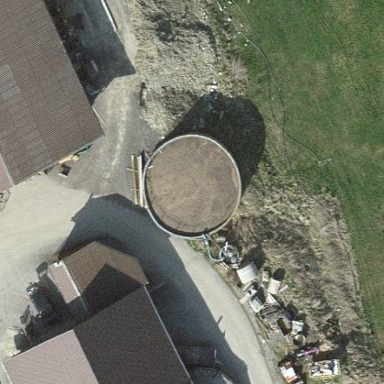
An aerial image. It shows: Storage tank which is man-made and housed in building.